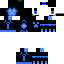
A female skeleton skin with dark skin, wearing white bald dressed in a blue hoodie and black pants, featuring a closed mouth.